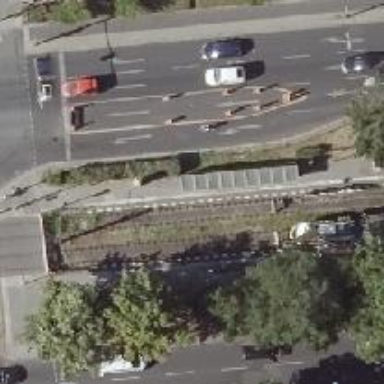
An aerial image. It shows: Tram stop position for public transport.